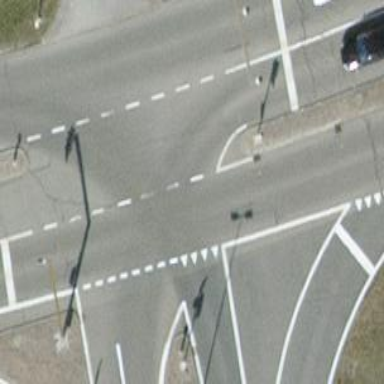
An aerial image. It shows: Road with traffic signals.